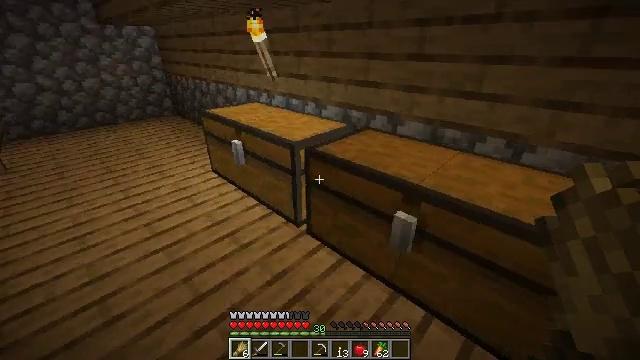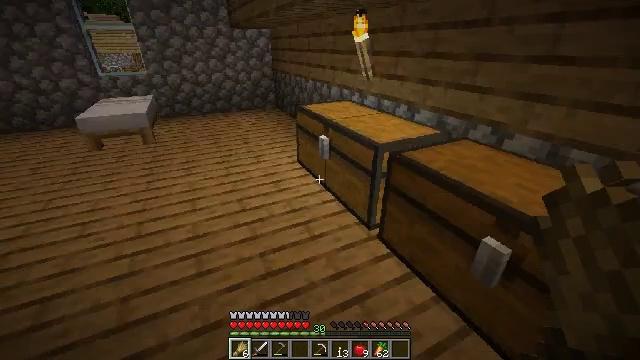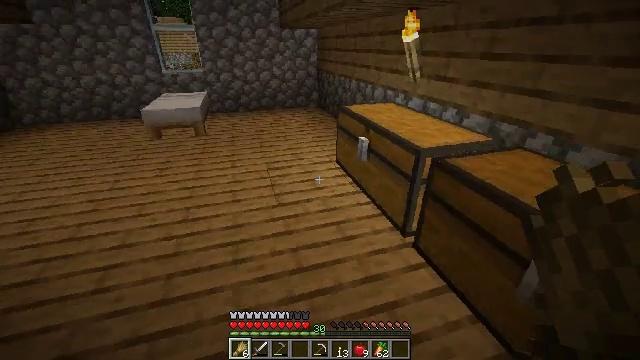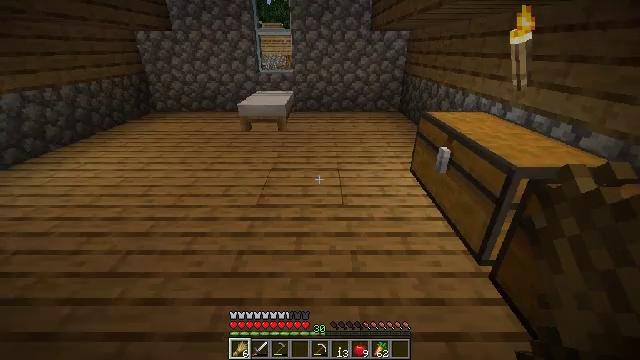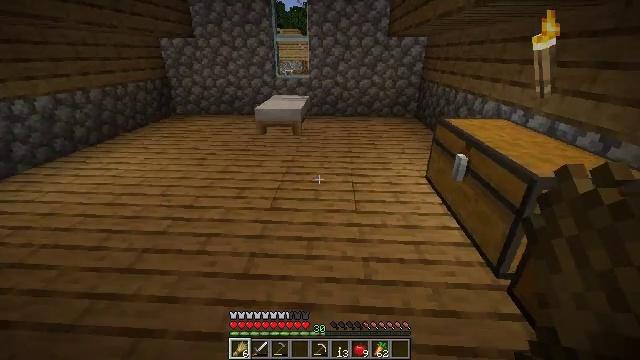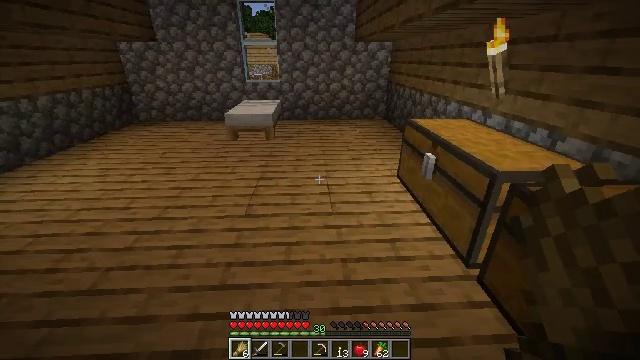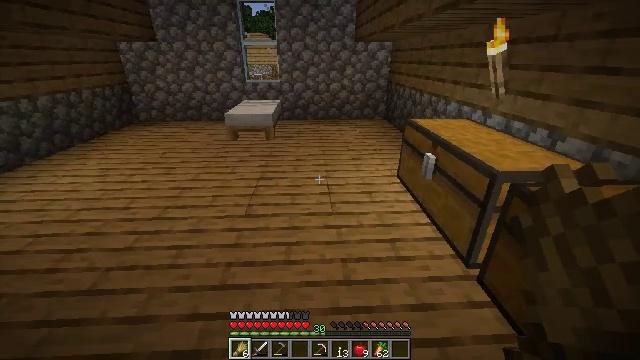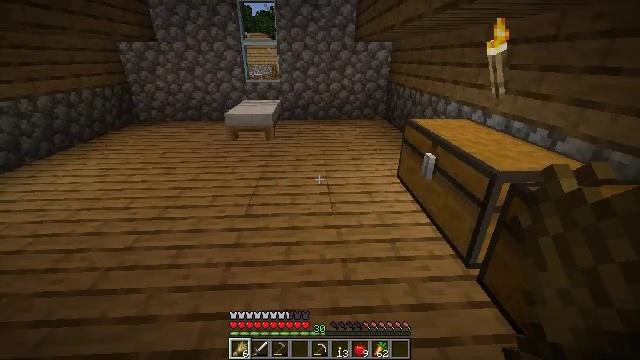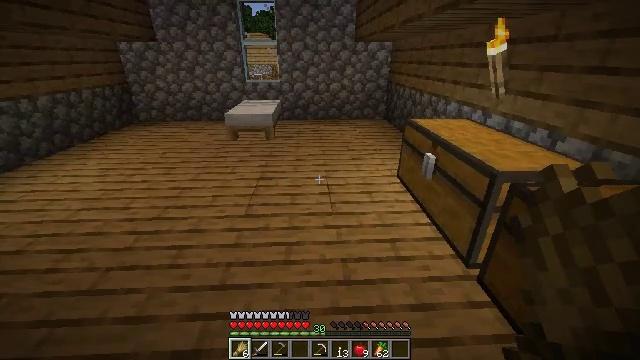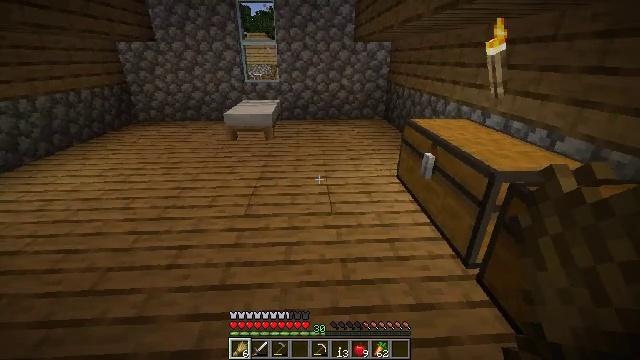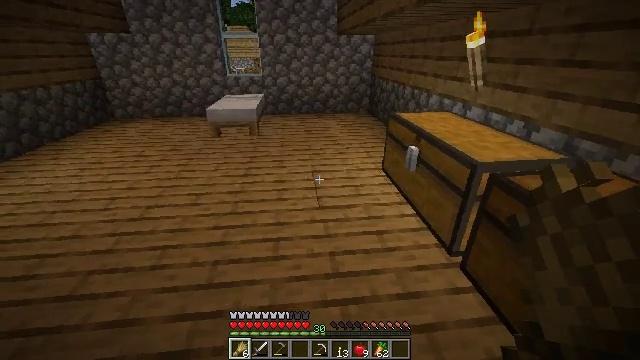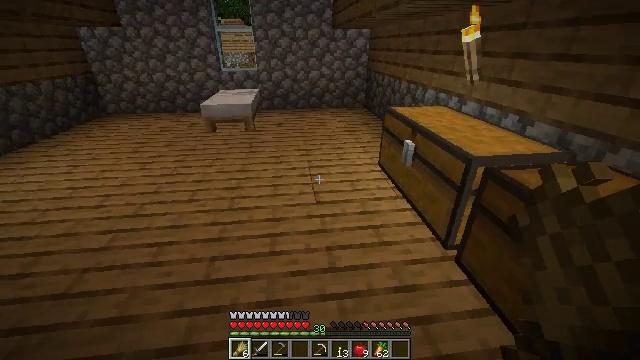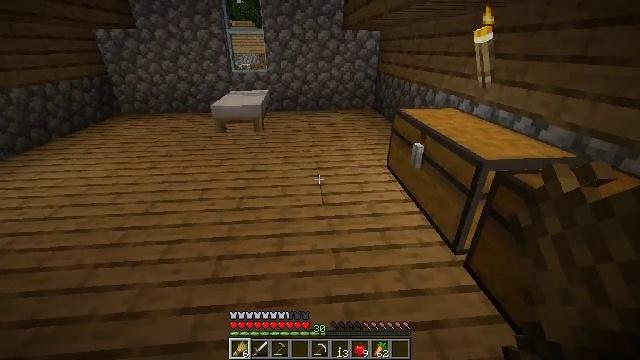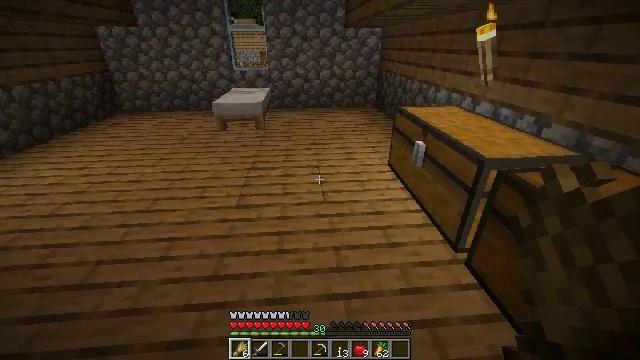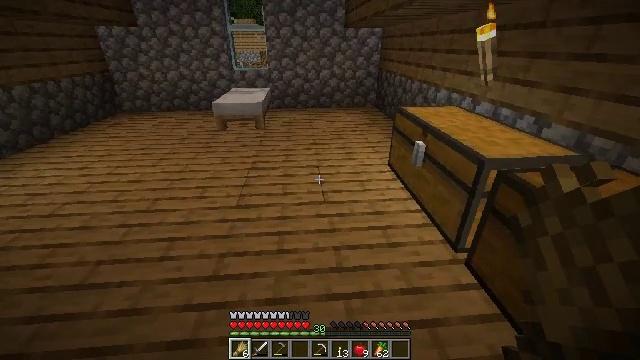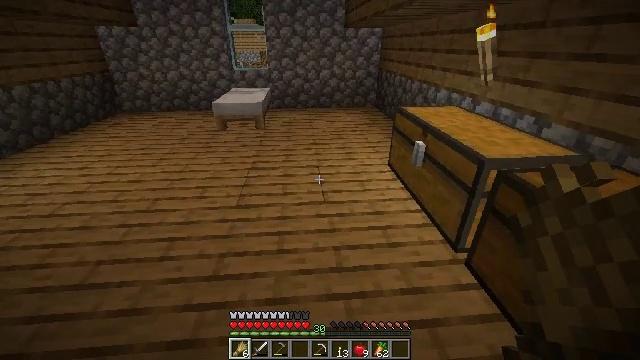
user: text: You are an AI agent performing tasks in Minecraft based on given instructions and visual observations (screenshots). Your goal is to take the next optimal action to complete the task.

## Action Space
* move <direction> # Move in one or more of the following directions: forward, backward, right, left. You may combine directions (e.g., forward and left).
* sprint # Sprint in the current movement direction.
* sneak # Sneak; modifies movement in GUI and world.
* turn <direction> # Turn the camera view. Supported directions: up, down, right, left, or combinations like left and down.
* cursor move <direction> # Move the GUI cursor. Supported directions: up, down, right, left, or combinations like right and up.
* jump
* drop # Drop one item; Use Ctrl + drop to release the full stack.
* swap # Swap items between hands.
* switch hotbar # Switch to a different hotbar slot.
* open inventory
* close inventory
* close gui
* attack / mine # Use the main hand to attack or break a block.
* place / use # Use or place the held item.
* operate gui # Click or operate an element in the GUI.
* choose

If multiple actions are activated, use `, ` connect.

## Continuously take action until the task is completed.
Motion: motion action
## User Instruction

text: Collect oak log for crafting.
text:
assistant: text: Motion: turn left
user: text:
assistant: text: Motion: turn left
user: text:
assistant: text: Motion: turn left
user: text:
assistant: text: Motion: turn left and up
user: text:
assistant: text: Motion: turn right
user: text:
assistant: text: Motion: no_op
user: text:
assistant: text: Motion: no_op
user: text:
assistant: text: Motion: no_op
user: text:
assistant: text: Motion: no_op
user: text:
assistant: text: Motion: turn right and down
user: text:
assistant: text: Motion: turn down
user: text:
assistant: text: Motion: turn left
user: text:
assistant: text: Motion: no_op
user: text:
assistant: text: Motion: no_op
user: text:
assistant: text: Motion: no_op
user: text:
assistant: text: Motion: no_op
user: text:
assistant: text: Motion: no_op
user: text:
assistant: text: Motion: no_op
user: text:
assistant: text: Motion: no_op
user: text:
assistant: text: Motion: no_op
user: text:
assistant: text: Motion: turn right
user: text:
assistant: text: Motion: turn right and down
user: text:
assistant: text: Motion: turn right and down
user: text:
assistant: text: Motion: turn right and down
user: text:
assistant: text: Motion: turn right
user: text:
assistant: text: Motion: turn right
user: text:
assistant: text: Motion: no_op
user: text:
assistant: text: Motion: no_op
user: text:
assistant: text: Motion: no_op
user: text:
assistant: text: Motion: no_op